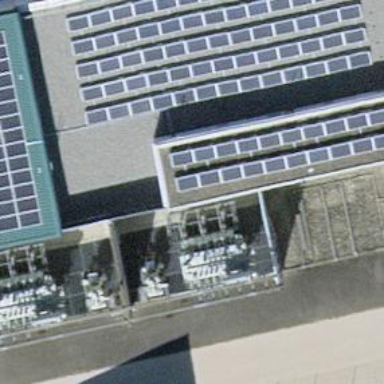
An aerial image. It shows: Distribution-level power substation.